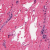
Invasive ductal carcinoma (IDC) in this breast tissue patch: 0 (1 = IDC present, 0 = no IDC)